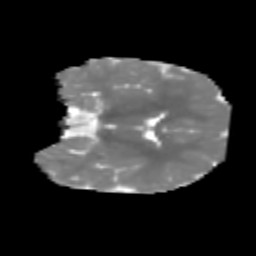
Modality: MD
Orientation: coronal
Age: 6
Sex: male
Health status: healthy